Field crop: tomato
Growth stage: 2
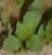
Species: solanum